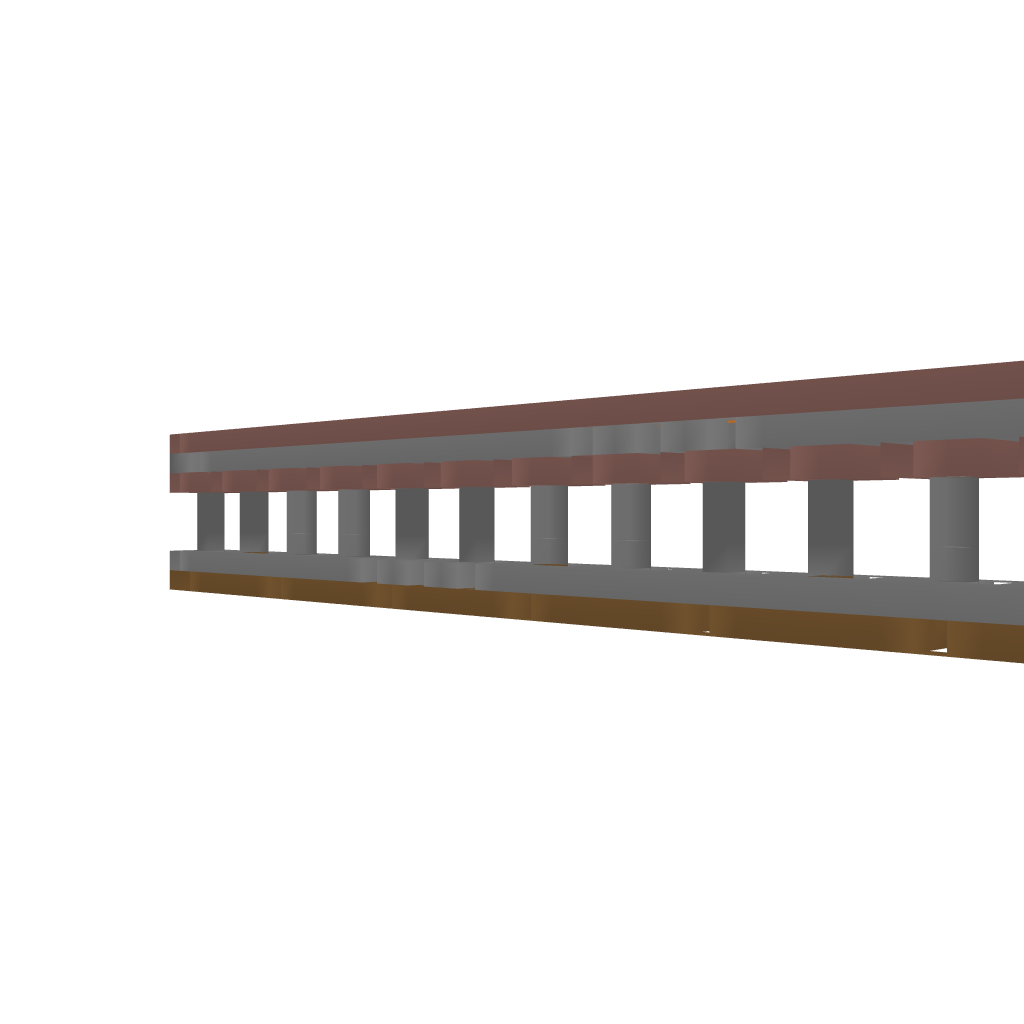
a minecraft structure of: Simple Minecart Bridge #1 Straight Rail good quality